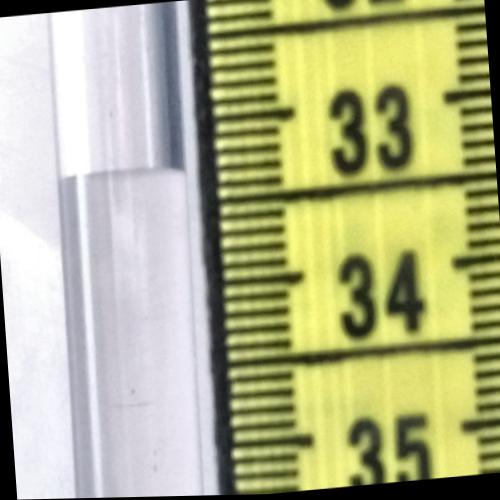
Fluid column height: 33.3 cm